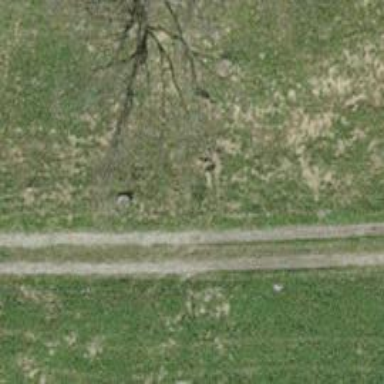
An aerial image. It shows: Track with grade 3 surface.